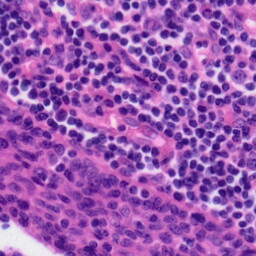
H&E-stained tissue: Tonsil